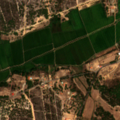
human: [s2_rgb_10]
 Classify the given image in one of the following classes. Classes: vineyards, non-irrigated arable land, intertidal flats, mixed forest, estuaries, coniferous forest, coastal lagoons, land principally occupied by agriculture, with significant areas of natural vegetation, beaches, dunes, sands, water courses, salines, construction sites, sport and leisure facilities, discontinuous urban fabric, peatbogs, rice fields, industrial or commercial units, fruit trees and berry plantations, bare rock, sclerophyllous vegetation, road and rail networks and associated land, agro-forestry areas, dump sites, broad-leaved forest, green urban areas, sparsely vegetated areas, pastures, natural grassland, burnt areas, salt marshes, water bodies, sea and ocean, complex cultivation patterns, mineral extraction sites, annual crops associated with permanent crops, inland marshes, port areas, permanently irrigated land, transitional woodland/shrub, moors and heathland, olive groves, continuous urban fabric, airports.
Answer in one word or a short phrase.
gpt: rice fields, complex cultivation patterns, coniferous forest, transitional woodland/shrub